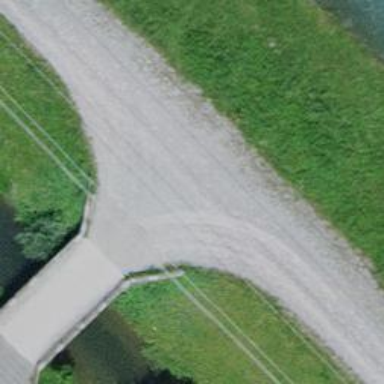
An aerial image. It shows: Gravel service road suitable for agricultural vehicles.